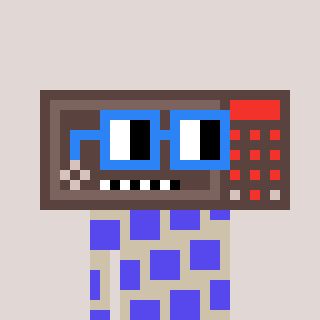
a pixel art character with square blue glasses, a wallsafe-shaped head and a bege-colored body on a warm background